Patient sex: M
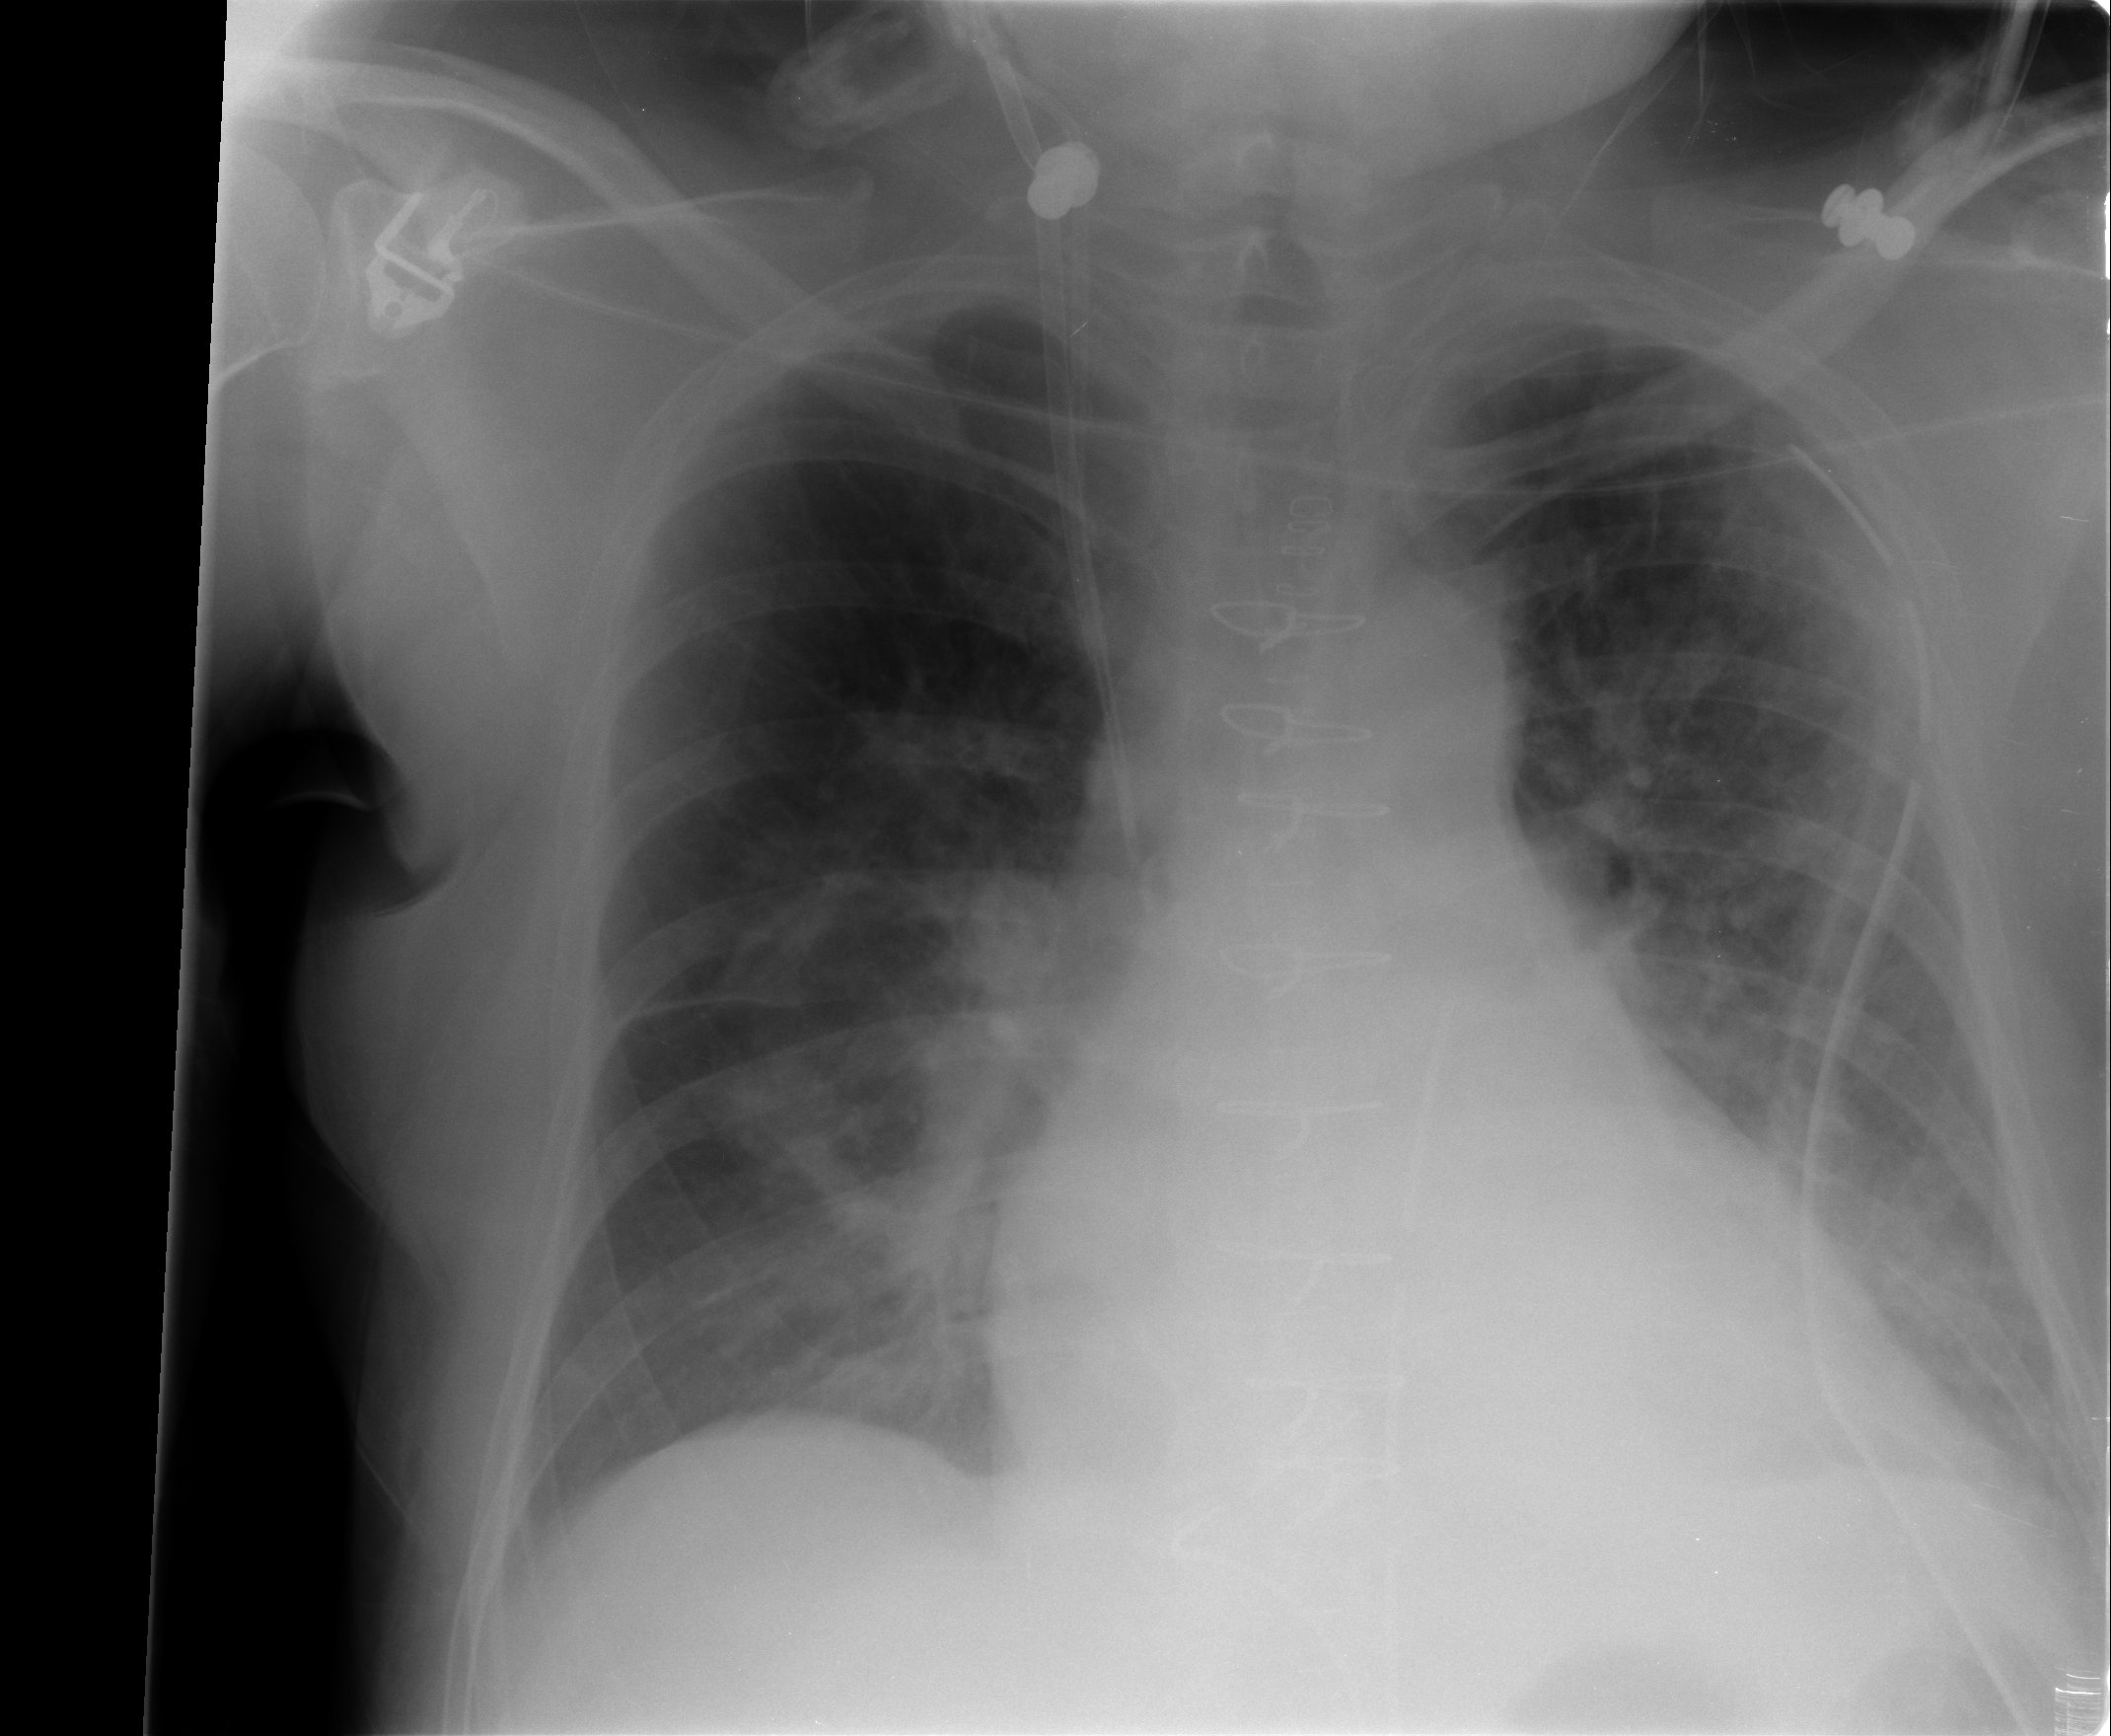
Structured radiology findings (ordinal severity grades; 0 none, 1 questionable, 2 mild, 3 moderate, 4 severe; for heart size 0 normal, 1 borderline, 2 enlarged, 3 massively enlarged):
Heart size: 2
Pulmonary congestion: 2
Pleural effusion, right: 0
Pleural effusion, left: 2
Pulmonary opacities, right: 2
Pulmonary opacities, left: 3
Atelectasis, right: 2
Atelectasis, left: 2